Brain MRI, t2w sequence, axial 2D slice.
Patient: age 30, sex M, weight 78 kg, height 1.78 m
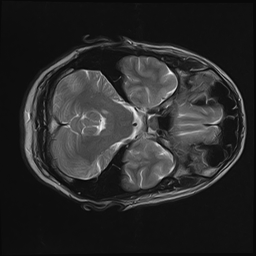